Question: 1. I installed maven and configured based on their 5 minute tutorial
2. Created a eclipse project using Maven
3. Installed Maven Integration for eclipse by going to eclipse market place
4. Added dependencies (spring, log4j) to pom.xml by getting the xml snippet from mvnrepository.com
5. right click on pom.xml and run as Maven Install.
I was not able to use the new jar files immediately, had to do mvn install several times and finally all the jar files are showed up in the project.
what could be the problem? Is it not updating the class path correctly?
My questions are:
1. Are my steps above correct?
2. I see all the dependent jar files in the main folder. I want to place these jar files under lib folder. How do i do that?
3. How can i add external jar file to the repository, these are not in mvnrepository
4. How do i generate ear file to be deployed to weblogic?
Edit: Attached the screenshot of the repository
Edit2: i picked the wrong project type. Once i picked webapp archetype, it puts all dependencies in "Maven Dependencies". This is related to my second question.
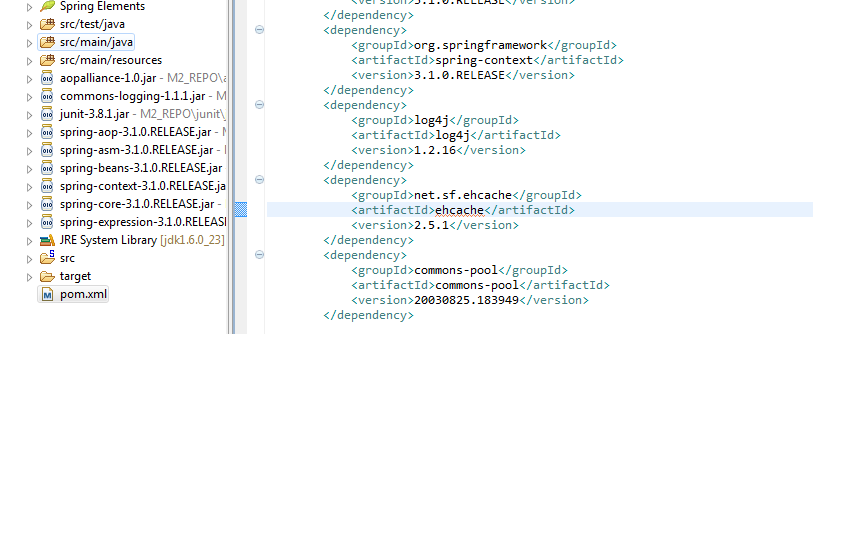
Answer: You can add any public maven repositories in to your pom file which contains your required jar files.
<URL>
or else if you have that jar file in your local machine you can manually install it into maven repository.
'''
mvn install:install-file -Dfile=<path-to-file> -DgroupId=group-id
-DartifactId=artifact-id -Dversion=version -Dpackaging=packaging
'''
As per the <URL>.
you can use:
<URL>